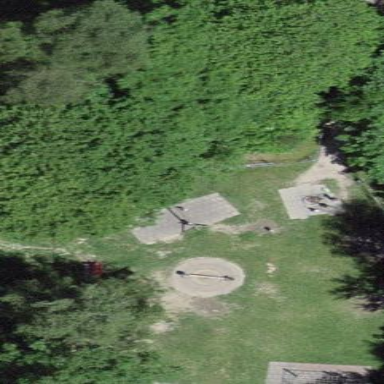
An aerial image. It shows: Playground area for leisure land.